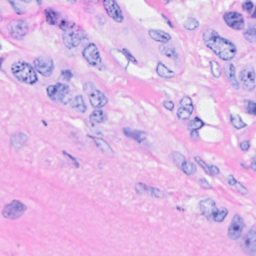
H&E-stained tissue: Breast